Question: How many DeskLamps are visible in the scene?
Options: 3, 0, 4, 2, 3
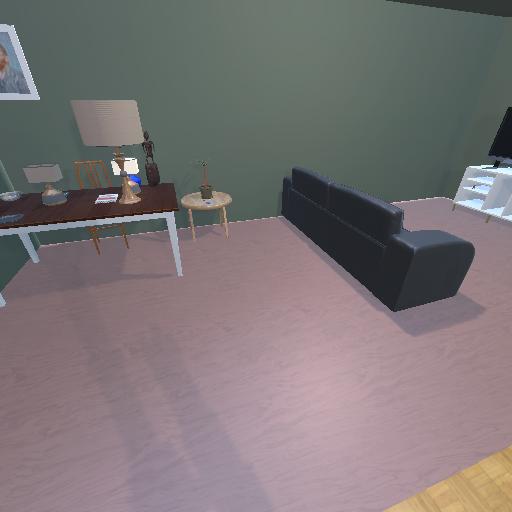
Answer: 3